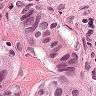
Metastatic tissue present: yes